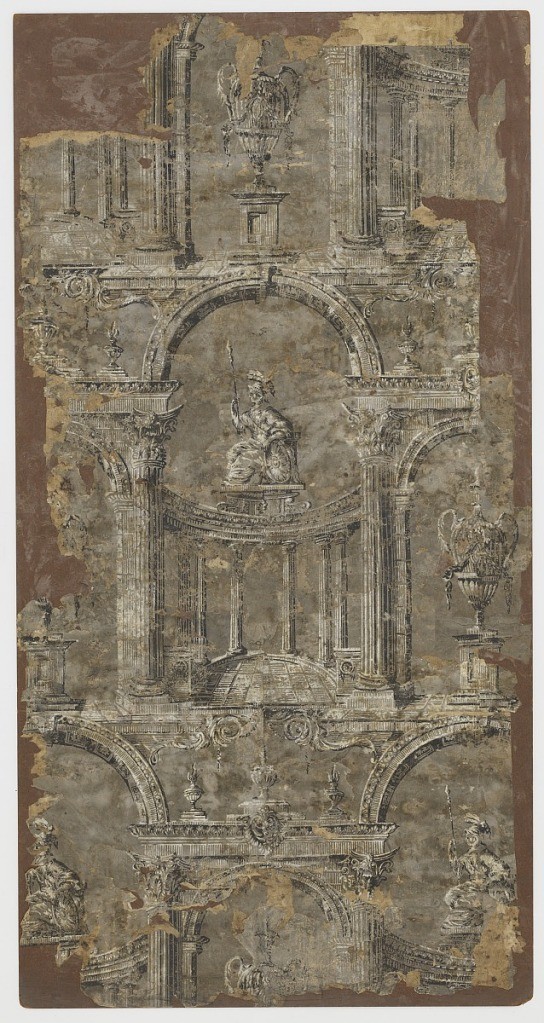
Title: Britannia
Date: ca. 1765
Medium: Block printed on handmade paper
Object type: Sidewall
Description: Pillar and arch design. "Britannia" enthroned amidst Corinthian columns, arches and urns. Corinthian columns support alternatively large and small arches. An urn on a pedestal beneath each of the smaller arches. Under larger arches: concave colonnade of Doric columns, topped by a statue of Britannia, facing left, holding spear, resting on shield, printed in black and white on gray ground.